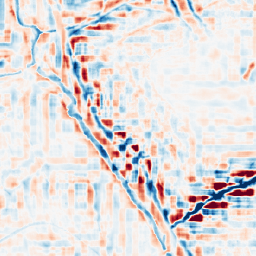
Category: wavelet
Decomposition family: wavelet_reverse_biorthogonal
Decomposition parameters: wavelet: rbio3.5
level: 4
Upsampling method: linear_exact
Upsampling parameters: scale: 8
Upsampling scale: 8